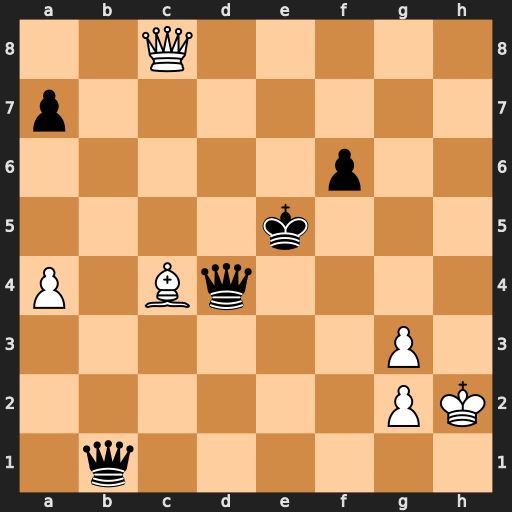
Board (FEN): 2Q5/p7/5p2/4k3/P1Bq4/6P1/6PK/1q6
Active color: w
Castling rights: -
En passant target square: -
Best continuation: Qe6#